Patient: sex M, age 45
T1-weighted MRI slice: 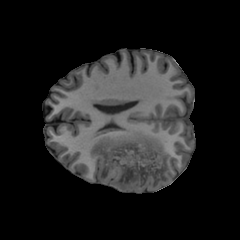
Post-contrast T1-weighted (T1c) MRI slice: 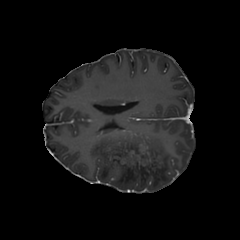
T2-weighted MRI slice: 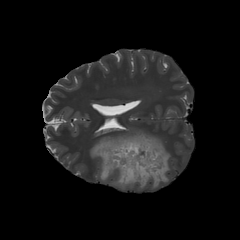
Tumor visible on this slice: yes
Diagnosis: Astrocytoma, IDH-wildtype
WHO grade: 2